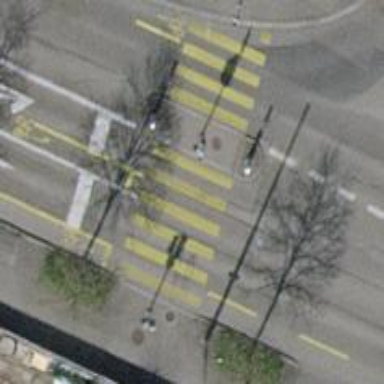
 there are traffic signals and zebra crossing."